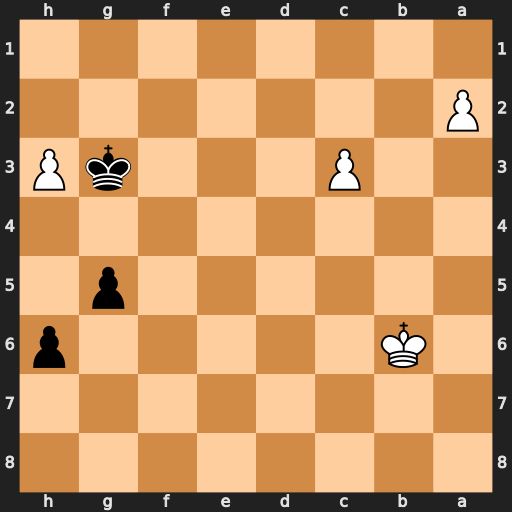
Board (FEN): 8/8/1K5p/6p1/8/2P3kP/P7/8
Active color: b
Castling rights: -
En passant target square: -
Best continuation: Kxh3 Kb5 g4 c4 g3 c5 g2